Question: I have a model as follows:
'''
namespace Q01.Models
{
public enum Sex { Male, Female }
public class Person
{
public string Name { get; set; }
public Sex? Sex { get; set; }
}
}
'''
A utilities class to obtain a 'SelectList' object to populate a 'DropDownListFor' is defined as follows:
'''
using System;
using System.Linq;
using System.Web.Mvc;
namespace Q01.Utilities
{
public static class Utilities
{
public static SelectList EnumToSelectList<TEnum>(this TEnum? obj) where TEnum: struct
{
var values = from TEnum x in Enum.GetValues(typeof(TEnum))
select new { Value = x, Text = x };
return new SelectList(values, "Value", "Text");
}
}
}
'''
I create a templated helper named 'Sex.cshtml' for the type of 'Sex' as follows:
'''
@using Q01.Utilities
@using Q01.Models
@model Sex?
@Html.DropDownListFor(x => x, Model.EnumToSelectList(), "--Select--")
'''
In 'HomeController', I create an instance of 'Person' and pass it to the view as follows:
'''
using System.Web.Mvc;
using Q01.Models;
namespace Q01.Controllers
{
public class HomeController : Controller
{
public ActionResult Create()
{
Person p = new Person();
p.Sex = Sex.Female;
return View(p);
}
}
}
'''
And the corresponding view is declared as follows:
'''
@using Q01.Utilities
@model Q01.Models.Person
@using (Html.BeginForm())
{
<div>Using Sex.cshtml: @Html.EditorFor(x => x.Sex)</div>
<div>Not using Sex.cshtml: @Html.DropDownListFor(x => x.Sex, Model.Sex.EnumToSelectList(), "--Select--")</div>
}
'''
The screenshot of the output is shown as follows:

The question is: why the 'Sex.cshtml' does not reflect the model? It should select 'Female' rather than "--Select--".
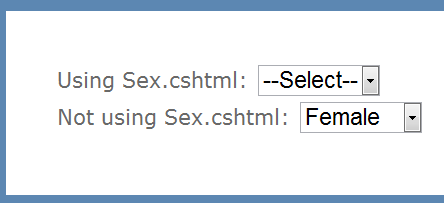
Answer: Add value to 'EnumToSelectList':
'''
public static class Utilities
{
public static SelectList EnumToSelectList<TEnum>(this TEnum? obj, object value) where TEnum: struct
{
var values = from TEnum x in Enum.GetValues(typeof(TEnum))
select new { Value = x, Text = x };
return new SelectList(values, "Value", "Text", value);
}
}
'''
Then 'Model.EnumToSelectList(x.Sex)'. You just have to provide selected value in 'SelectList' constructor.